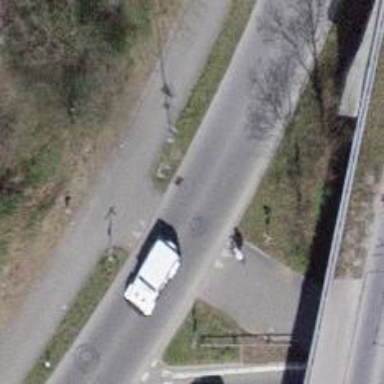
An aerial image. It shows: Uncontrolled road crossing.